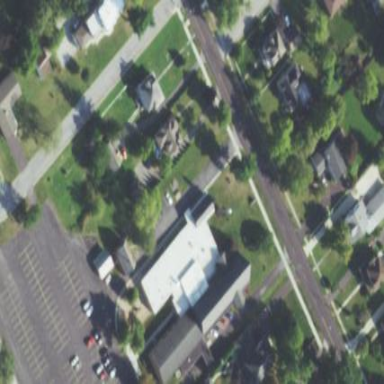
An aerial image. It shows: Building that serves as place of worship.